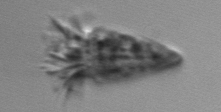
Label: Strombidium_tintinnodes